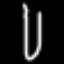
Label: fork